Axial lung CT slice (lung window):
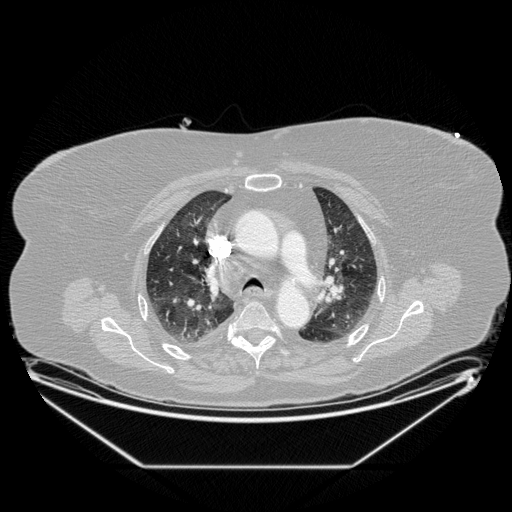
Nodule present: no